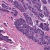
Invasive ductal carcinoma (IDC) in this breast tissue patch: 1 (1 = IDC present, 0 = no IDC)